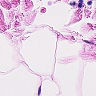
Metastatic tissue present: no